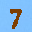
Label: 7